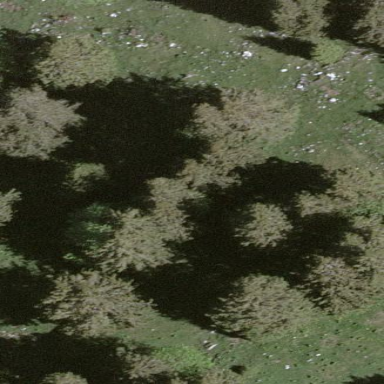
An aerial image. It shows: Forest area dominated by needle-leaved trees.